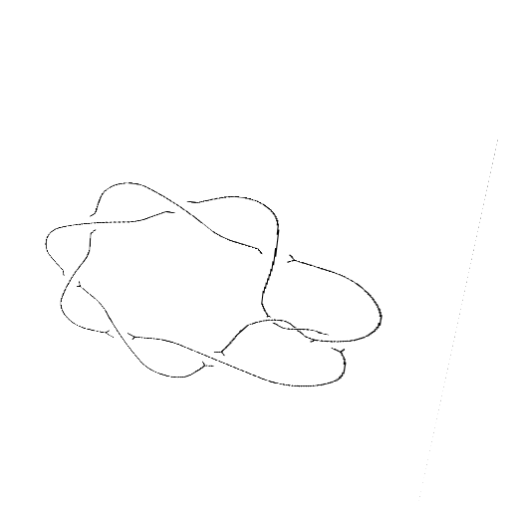
Crossing number: 9